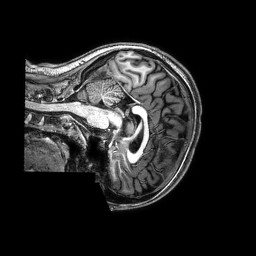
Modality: T1w
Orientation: sagittal
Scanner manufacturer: philips
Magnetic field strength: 3 T
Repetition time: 0.008 s
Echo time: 0.003579 s